Question: If you know of any open source project that does something similar I'd be happy to look at the source code. Example of what I am looking for. You custom build a form that looks similar to
Name:
Address:
Zip Code:
Gender: Male/Female
(Now in this field I would like for the admin to be able to define a logic criteria, If Gender was female then some questions would should up, If male other questions would show up). This would be done dynamically since I would not know what the customer built.
Female Question One: (Logic Syntax that customer would put would be '[gender] = 'female'')
So How would I go implementing something like that. I would prefer if it is in PHP but other languages would be fine.
Here is a Picture, this would be entered by the user and I would have to parse it.

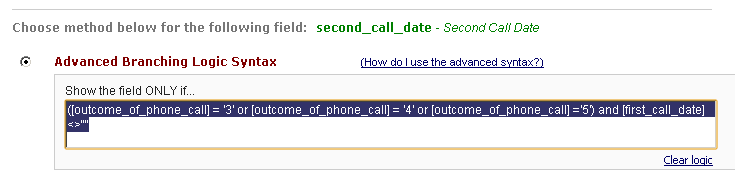
Answer: It sounds like you want to build a survey type tool, where people can create custom forms. If I understand it, you need to build a few pieces to get what you want:
1. A way for people to specify under what conditions a field appears (which you've provided a screenshot of - I assume that's a sample/mock up).
2. A standardised language which people can use to specify their conditions.
3. a parser which will interpret what the user types in, and convert it to some standard representation
4. a complier which will convert that standard representation into the code which displays/hides questions.
You will also have to make some design decisions, and they will determine things like which languages you can use. For example, if it is sufficient to only show/hide questions when the "next" button is clicked, then you can do it in PHP alone. If you need to dynamically hide questions on the same webpage before clicking next, you will need to use javascript or similar.
For parts 3 and 4, there are some helpful answers in <URL> which might point you in the right direction.